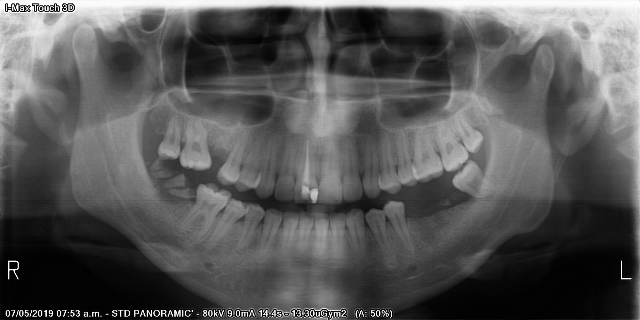
adult